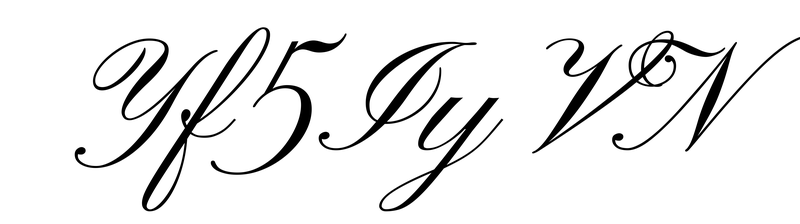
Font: PinyonScript-Regular